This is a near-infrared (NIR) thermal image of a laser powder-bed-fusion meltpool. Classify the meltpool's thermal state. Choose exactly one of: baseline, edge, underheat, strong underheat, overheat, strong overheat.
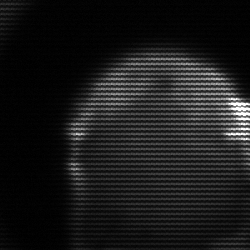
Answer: edge